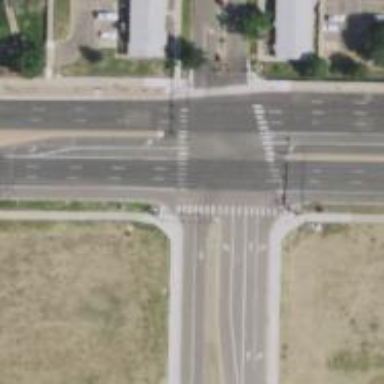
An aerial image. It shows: Zebra crossing on the road.